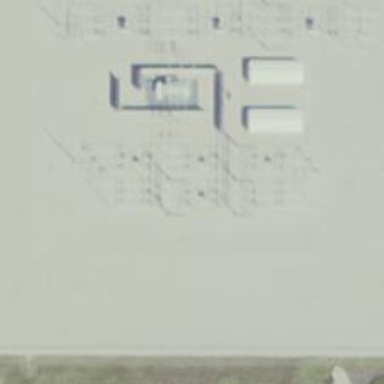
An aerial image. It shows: Switch for power supply.